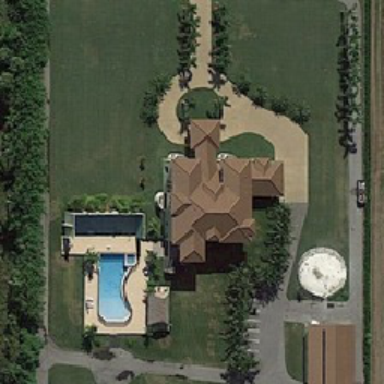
There is an outdoor swimming pool next to the brown roof .